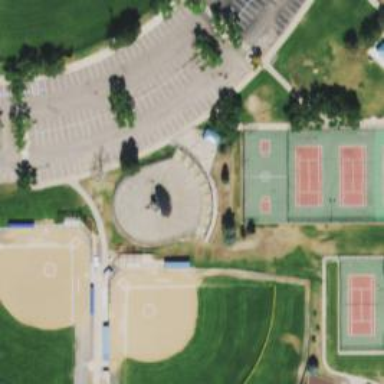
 designated for leisure and sports activities."